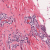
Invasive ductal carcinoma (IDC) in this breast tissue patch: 0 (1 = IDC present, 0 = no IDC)